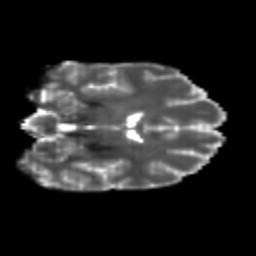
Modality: T2w
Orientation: coronal
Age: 26
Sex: female
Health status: healthy
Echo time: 0.074 s